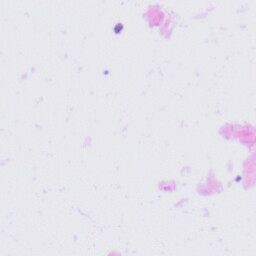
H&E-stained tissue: Tonsil